高一 · 算术
执行如图 1. 3-16 所示的程序框图, 如果输入 $m, n$ 的值分别是 72,30 , 则输出的 $n=$
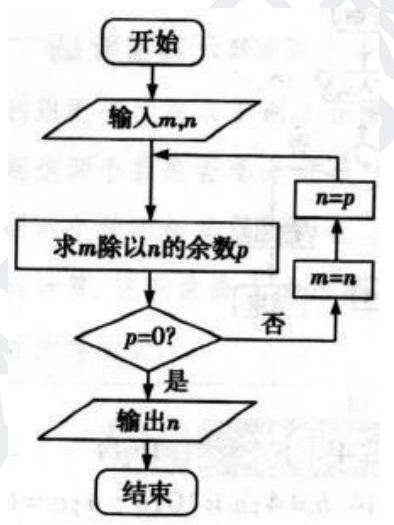
A. 5
B. 6
C. 7
D. 8

答案: B
解析: 该程序框图的功能是利用辗转相除法求 72,30 的最大公约数, 172,30 的最大公约数为 6 , 即输出的 $n-6$, 故选 B.